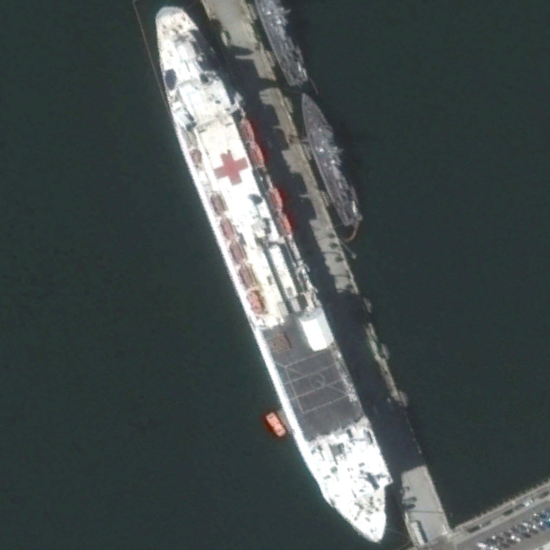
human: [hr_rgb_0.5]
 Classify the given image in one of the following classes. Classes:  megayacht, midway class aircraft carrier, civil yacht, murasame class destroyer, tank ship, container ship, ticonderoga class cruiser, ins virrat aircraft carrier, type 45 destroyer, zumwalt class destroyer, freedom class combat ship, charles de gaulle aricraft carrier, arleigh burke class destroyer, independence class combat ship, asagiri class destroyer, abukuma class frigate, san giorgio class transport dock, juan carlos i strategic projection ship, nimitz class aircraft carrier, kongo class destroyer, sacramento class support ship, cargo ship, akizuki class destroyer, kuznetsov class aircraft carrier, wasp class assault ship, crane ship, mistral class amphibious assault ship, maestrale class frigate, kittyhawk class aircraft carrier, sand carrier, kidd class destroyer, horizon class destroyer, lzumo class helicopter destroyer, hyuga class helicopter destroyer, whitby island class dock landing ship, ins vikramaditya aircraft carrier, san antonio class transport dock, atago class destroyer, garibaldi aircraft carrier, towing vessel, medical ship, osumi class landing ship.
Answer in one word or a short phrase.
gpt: Medical ship